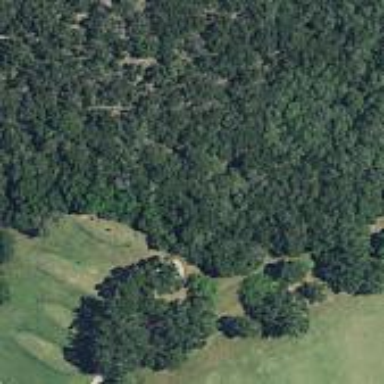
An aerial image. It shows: Rough area in golf course.